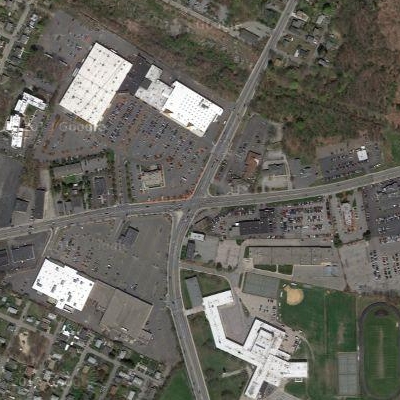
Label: Parking